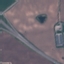
Label: Highway